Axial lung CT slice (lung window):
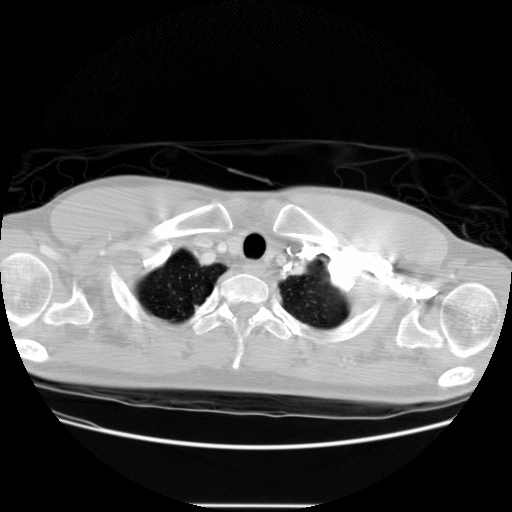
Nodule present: no